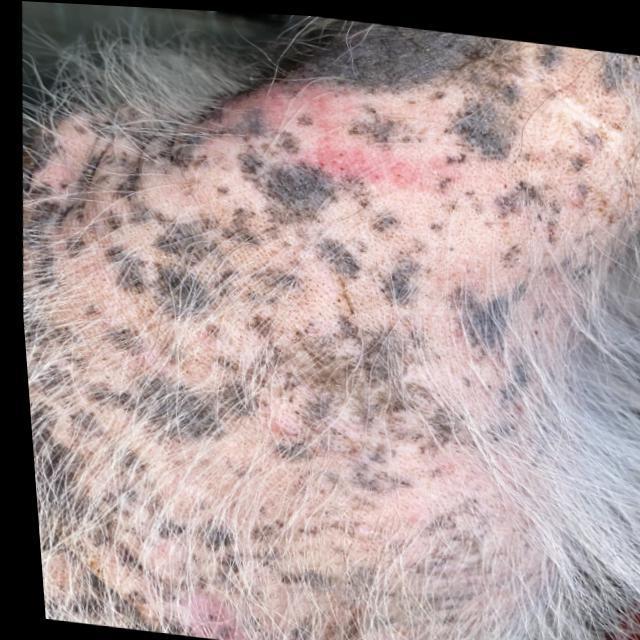
Canine demodicosis (Demodex mange) — caused by Demodex canis mites. Presents with alopecia, follicular papules, pustules, and comedones. Often localized on face and forelimbs.